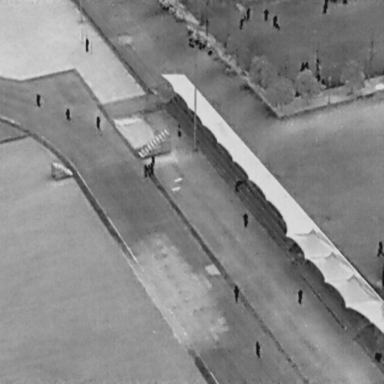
There are 18 People in the infrared image.